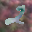
Label: 2